Question: What is the value of the measurement in the image?
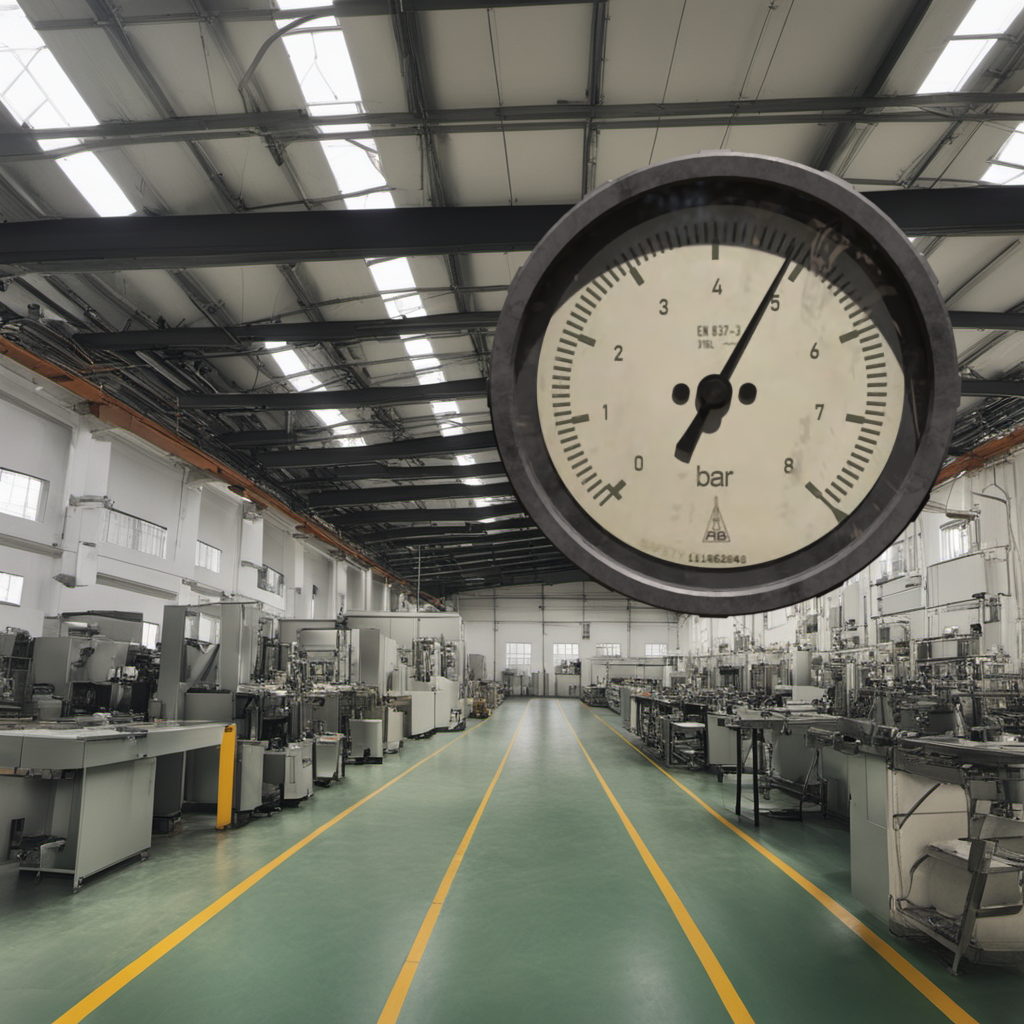
Answer: The result is 4.83
Question: What is the range of the measurement shown in the image?
Answer: The range is from 0 to 8
Question: What is the minimum and maximum value range of the measurement in the image?
Answer: The minimum value is 0 and the maximum value is 8